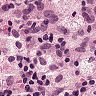
Metastatic tissue present: no